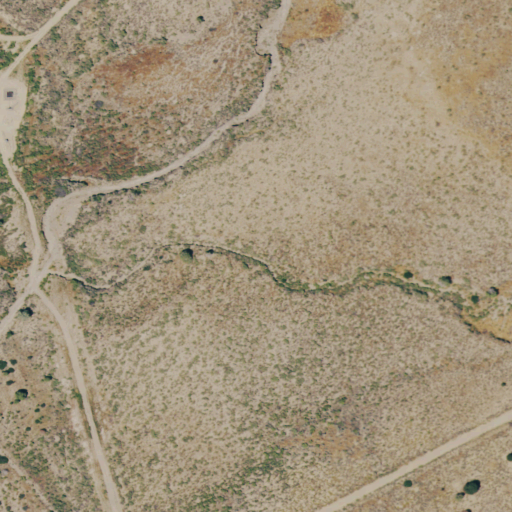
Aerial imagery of valley in Colorado named Long Canyon containing only shrub